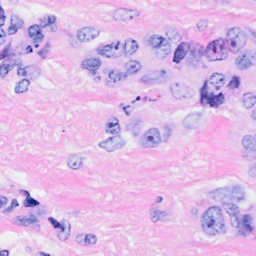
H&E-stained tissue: Breast